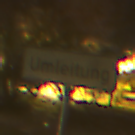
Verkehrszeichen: Umleitungsankuendigung
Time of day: Night
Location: Outdoor (Suburban)
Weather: Clear
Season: NotSpecified
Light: Artificial